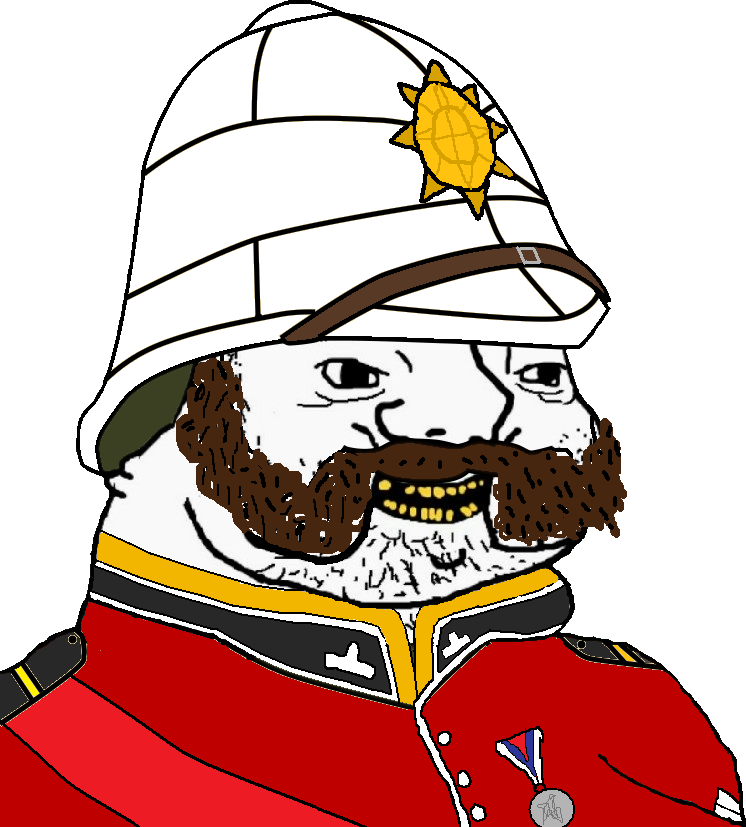
Label: 5_Brainlet